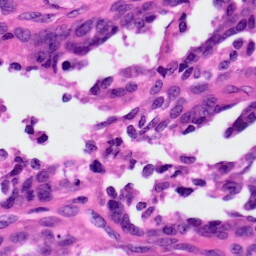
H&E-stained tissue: Ovarian